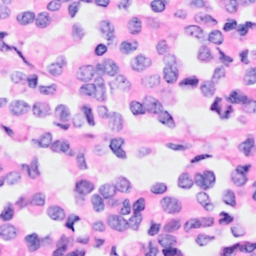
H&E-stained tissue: Breast